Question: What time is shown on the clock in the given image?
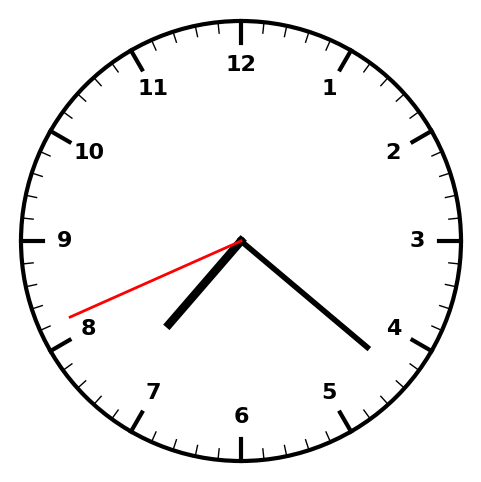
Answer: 07:21:41